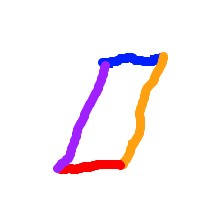
Shape: parallelogram